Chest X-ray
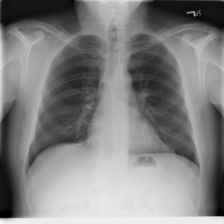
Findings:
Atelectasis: negative
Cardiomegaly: negative
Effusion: negative
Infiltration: positive
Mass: negative
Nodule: negative
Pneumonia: negative
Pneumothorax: negative
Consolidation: negative
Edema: negative
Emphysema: negative
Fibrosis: negative
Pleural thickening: negative
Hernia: negative